Question: I created a image loop by using jquery and it works fine. Here is my code.
'''
$(document).ready(function(){
$('.images').hide();
$('#image1').show('slide', {direction: 'right'}, 500);
$('#image1').delay(2000).hide('slide', {direction: 'left'}, 500);
var sc = $('#image img').size();
var count = 2;
setInterval(function(){
$('#image'+count).show('slide', {direction: 'right'}, 500);
$('#image'+count).delay(2000).hide('slide', {direction: 'left'}, 500);
if(count == sc){
count = 1;
}else{
count = count + 1;
}
}, 3000);
$('.name').click(function(){
var name = $(this).attr('id');
name = name.replace('name', '');
count = name;
});
});
'''
Here is the html code.
'''
<div id="image">
<img class="images" id="image1" alt="Image loop" src="image1.jpg" width="550px" height="400px"/>
<img class="images" id="image2" alt="Image loop" src="image2.jpg" width="550px" height="400px"/>
<img class="images" id="image3" alt="Image loop" src="image3.jpg" width="550px" height="400px"/>
<img class="images" id="image4" alt="Image loop" src="image4.jpg" width="550px" height="400px"/>
<img class="images" id="image5" alt="Image loop" src="image5.jpg" width="550px" height="400px"/>
</div>
<div id="name">
<div class="name" id="name1">
<img src="image1.jpg" width="80px" height="80px"/>
</div>
<div class="name" id="name2">
<img src="image2.jpg" width="80px" height="80px"/>
</div>
<div class="name" id="name3">
<img src="image3.jpg" width="80px" height="80px"/>
</div>
<div class="name" id="name4">
<img src="image4.jpg" width="80px" height="80px"/>
</div>
<div class="name" id="name5">
<img src="image5.jpg" width="80px" height="80px"/>
</div>
'''
The css controls the name sets to the right. My idea is, click the small image on the right to immediately switch the image which user choose.

It seems working a little bit. The setInterval is still runing and the loop is ruined. How can I deal with this properly? <URL> Thanks!
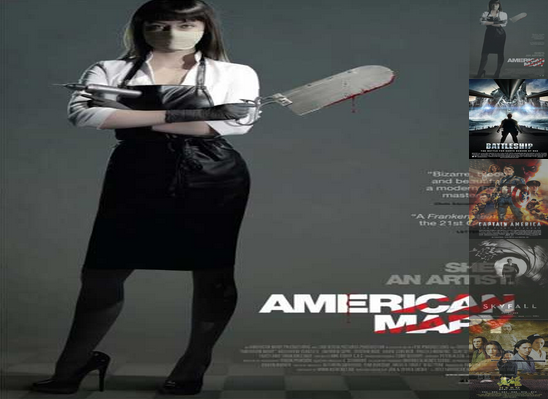
Answer: The problem occurs because you change the type of from a number to a string inside your click handler - when you assign to . I've edited your code to include parseInt.
'''
$('.name').click(function(){
var name = $(this).attr('id');
name = name.replace('name', '');
count = parseInt(name, 10);
});
'''